Question: I'm having a problem in Vim whenever I try to open any file.
the error message is:
'Error detected while processing function <SNR>91_NetrwBrowseChgDir'

Any solutions?
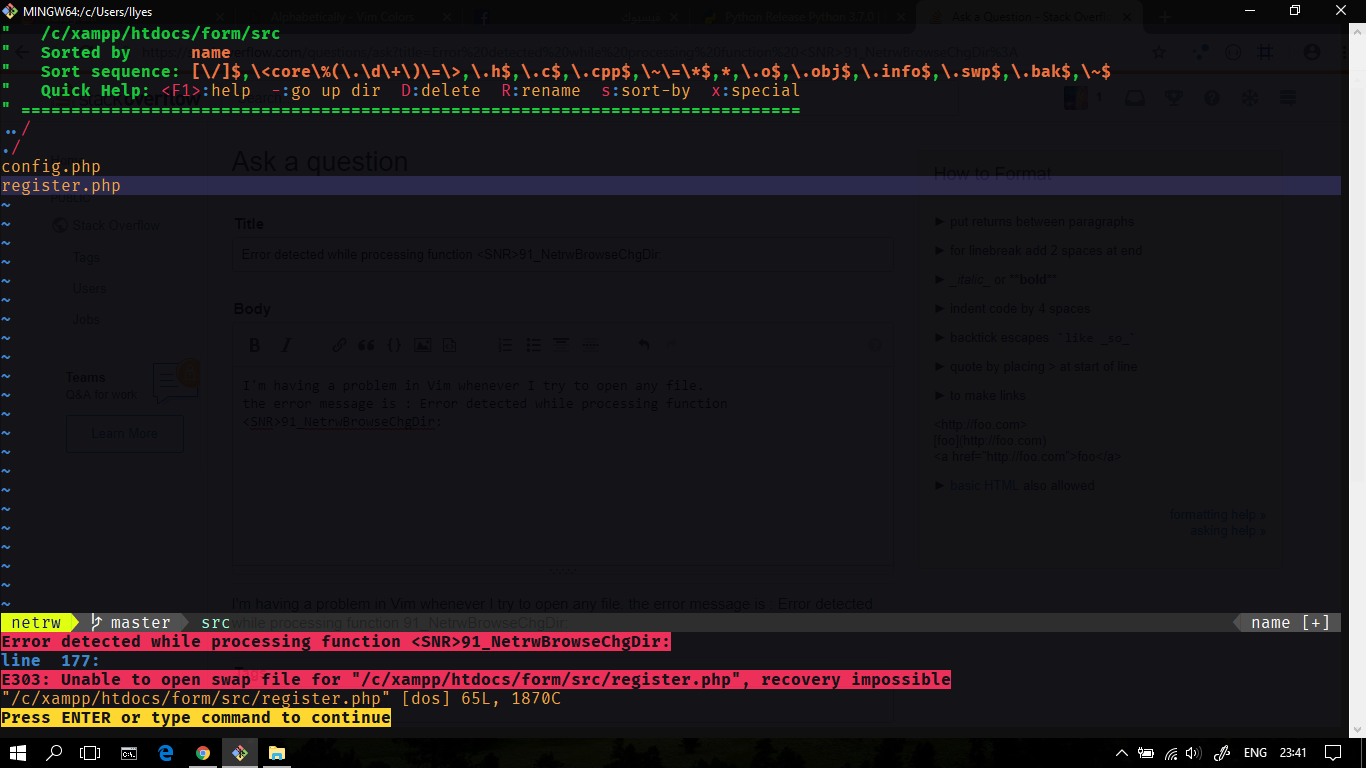
Answer: Some general troubleshooting should help here. First, does this only happen when opening the file through netrw, or does is also happen if you use plain ':e /c/xampp/.../register.php'? The error message would suggest it's the latter, so you can then rule out the netrw plugin as the culprit.
Next, read <URL>.